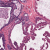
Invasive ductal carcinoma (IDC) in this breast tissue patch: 0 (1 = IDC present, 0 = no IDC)